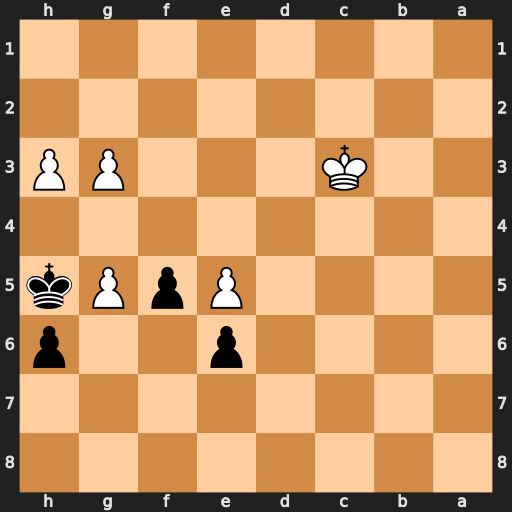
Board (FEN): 8/8/4p2p/4PpPk/8/2K3PP/8/8
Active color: b
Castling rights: -
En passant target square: -
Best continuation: Kxg5 Kd2 f4